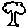
Label: tree